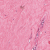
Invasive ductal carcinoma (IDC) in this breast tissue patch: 0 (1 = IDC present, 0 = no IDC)